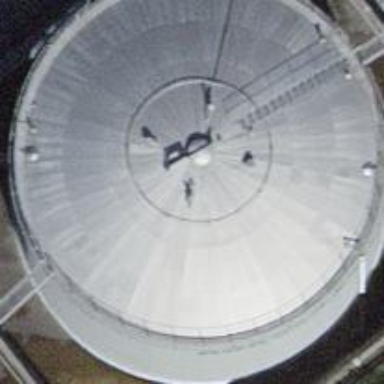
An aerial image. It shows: Storage tank building.